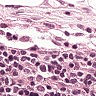
Metastatic tissue present: no